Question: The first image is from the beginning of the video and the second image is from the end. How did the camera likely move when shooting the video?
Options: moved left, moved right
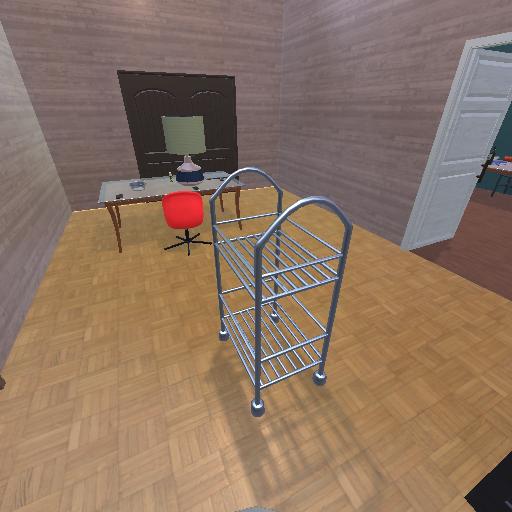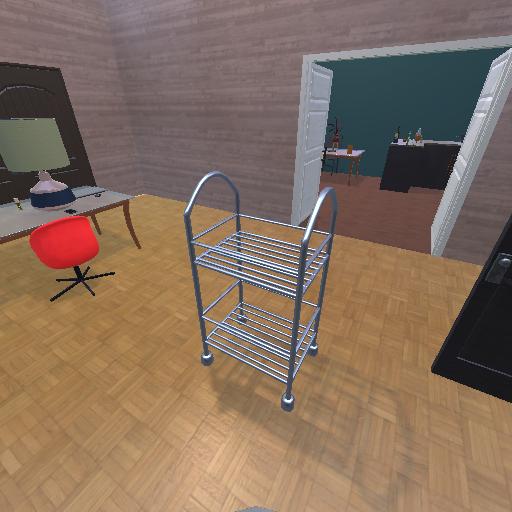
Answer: moved left